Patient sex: M
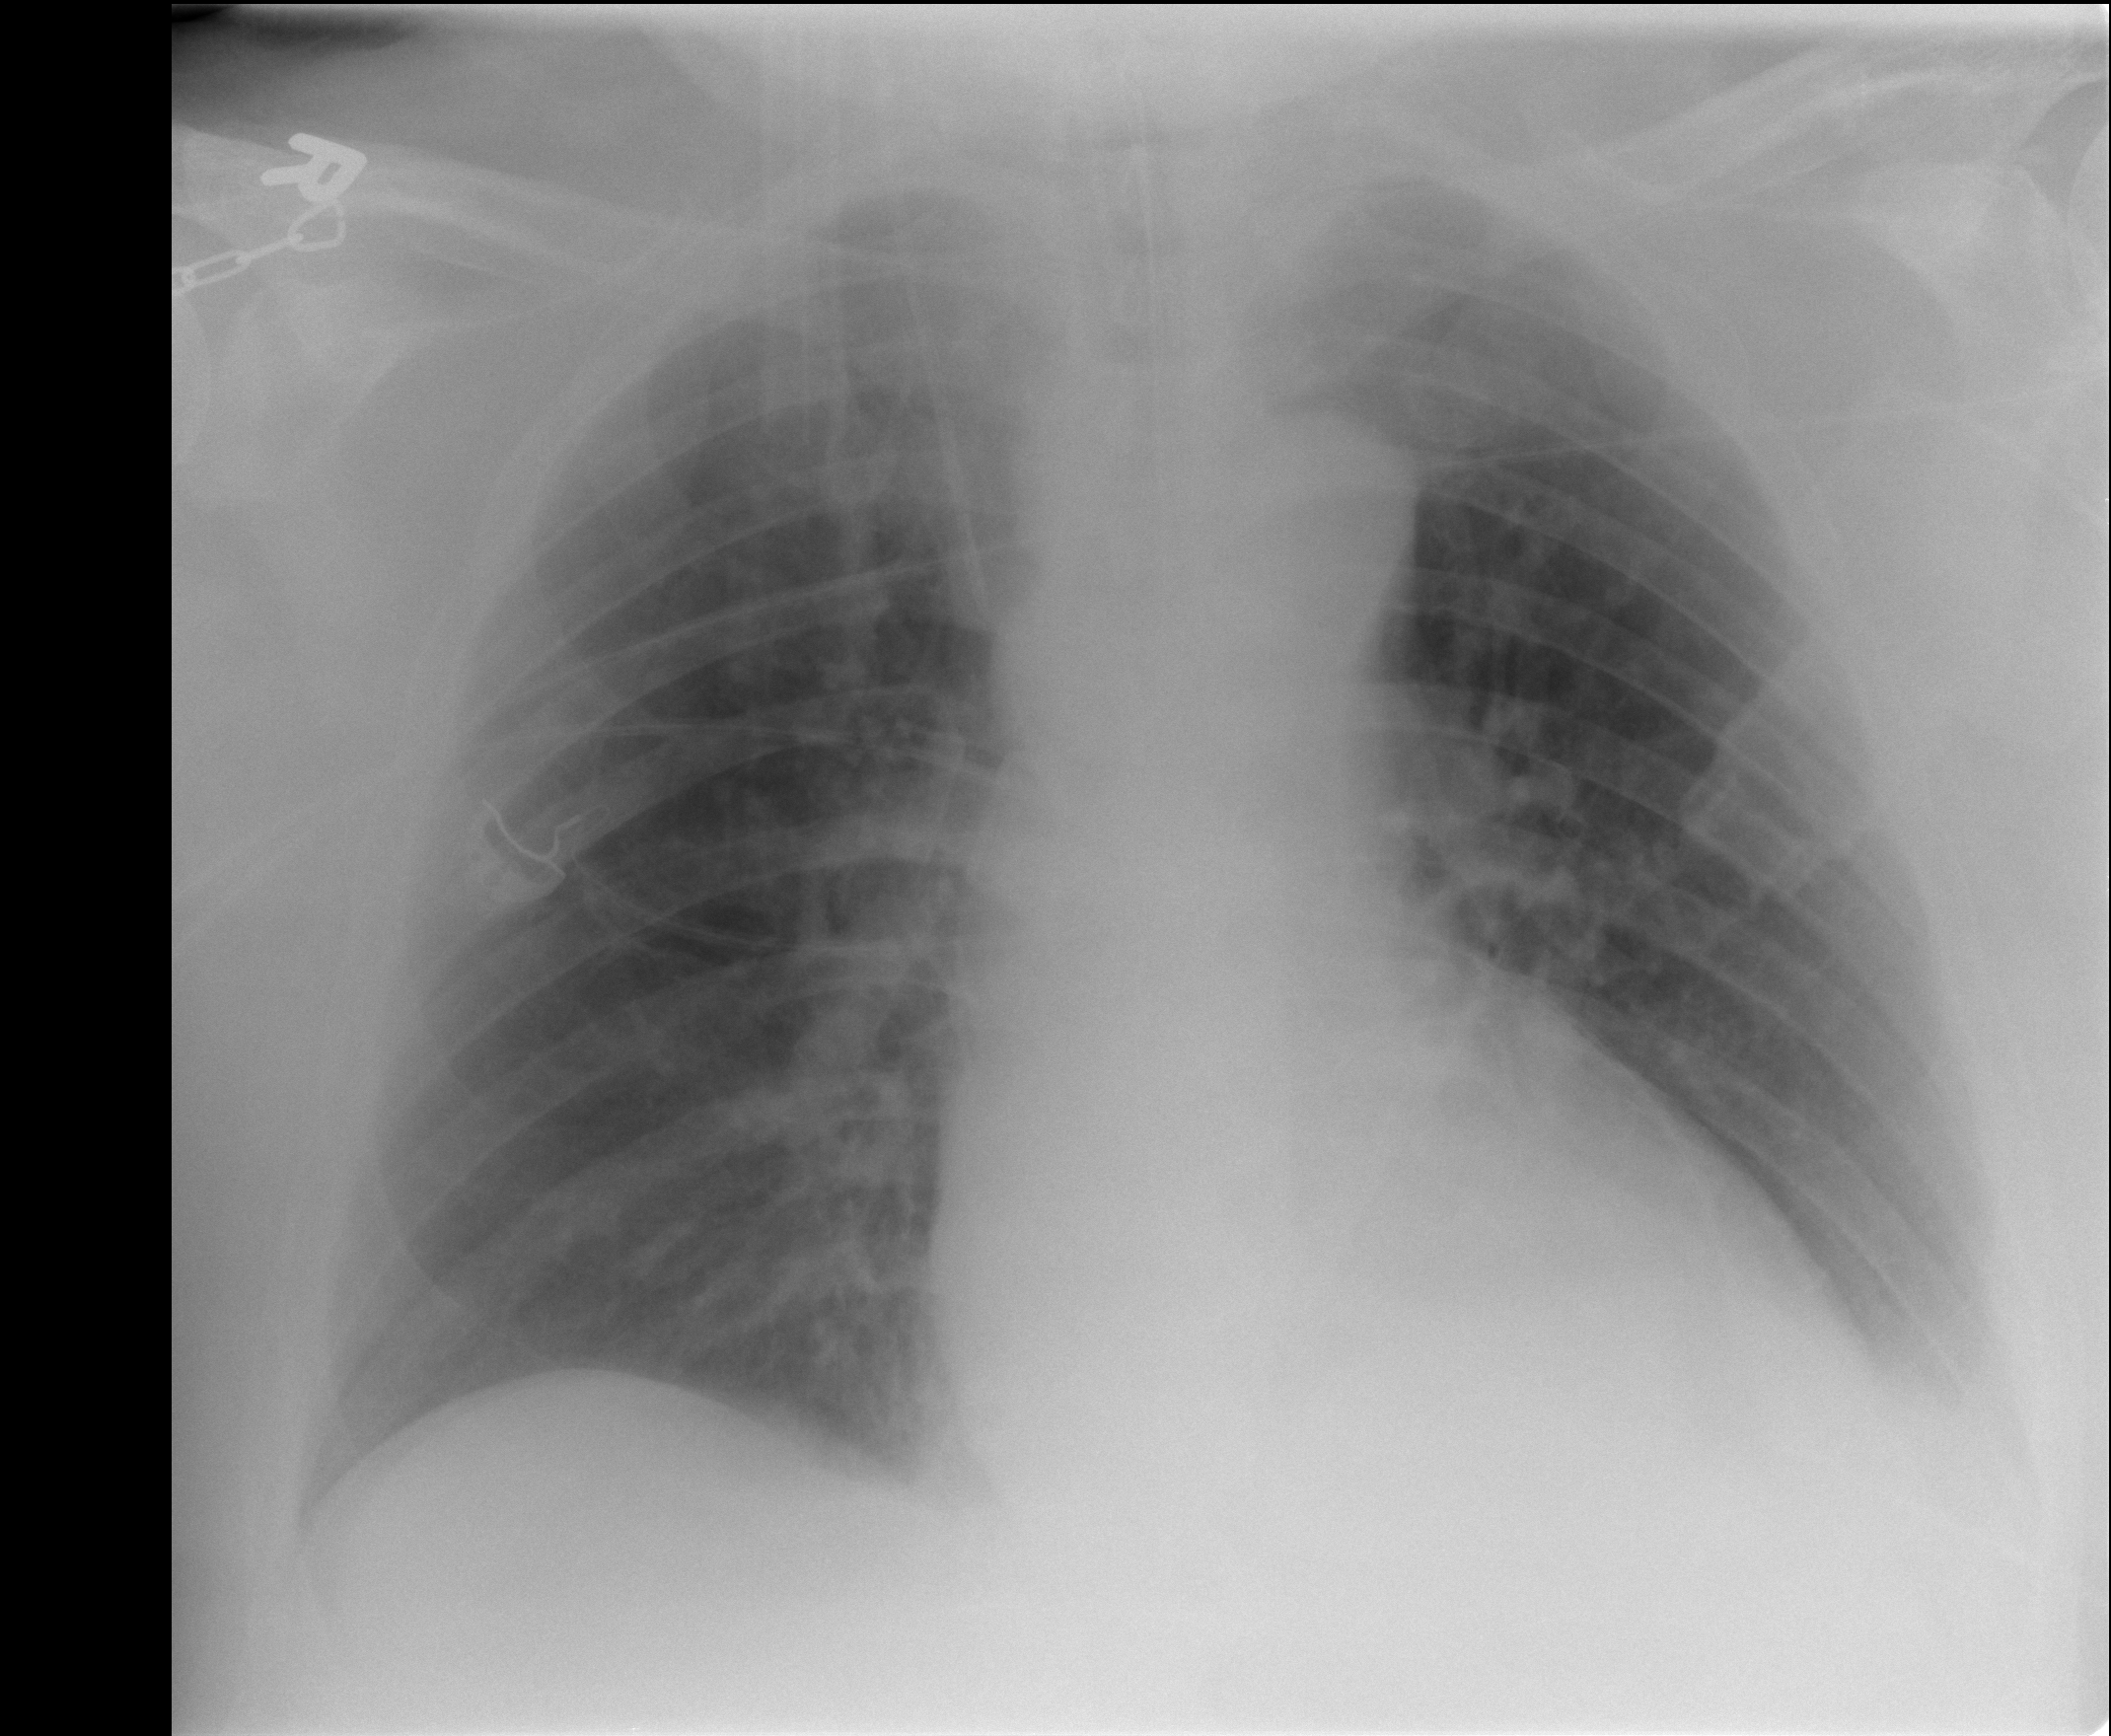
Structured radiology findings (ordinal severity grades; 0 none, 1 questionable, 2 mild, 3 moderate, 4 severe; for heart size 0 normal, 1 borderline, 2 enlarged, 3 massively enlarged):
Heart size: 2
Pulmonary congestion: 0
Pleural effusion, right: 0
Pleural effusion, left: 2
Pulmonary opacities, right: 0
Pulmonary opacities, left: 0
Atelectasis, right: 0
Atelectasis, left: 0